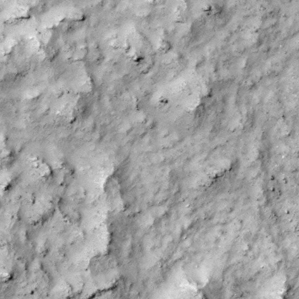
Label: non_frost